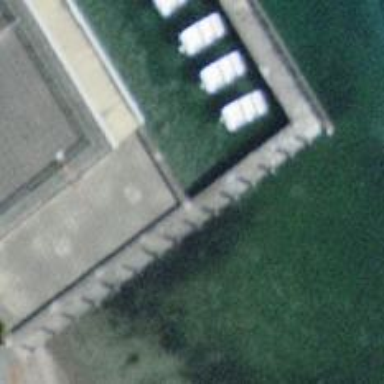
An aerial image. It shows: Man-made pier.